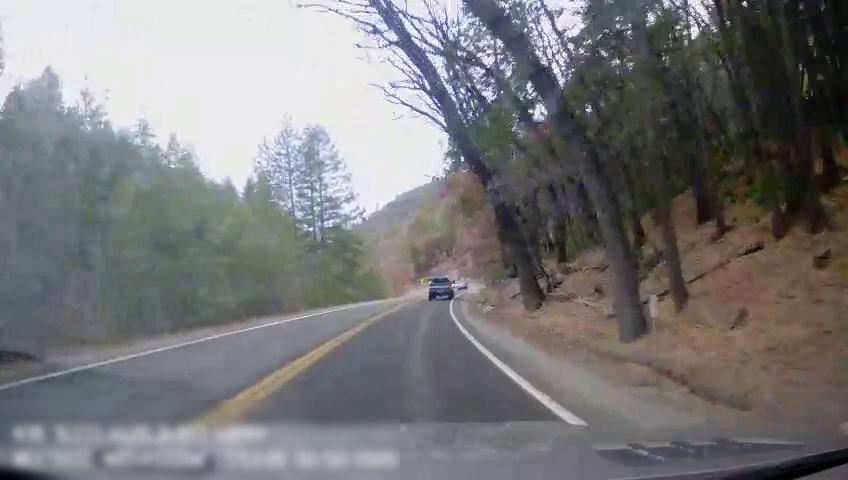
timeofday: Day
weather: Sunny
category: Drivable Space
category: Vehicles | Car
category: Vehicles | Truck
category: Lanes | Current Lane
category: Lanes | Current Lane
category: Lanes | Alternate Lane